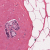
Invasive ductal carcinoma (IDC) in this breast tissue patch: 0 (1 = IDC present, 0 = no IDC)